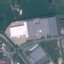
Land use / land cover: Industrial